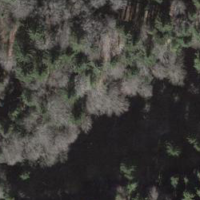
EUNIS habitat code: 44
Species observed at this site:
Bombus terrestris